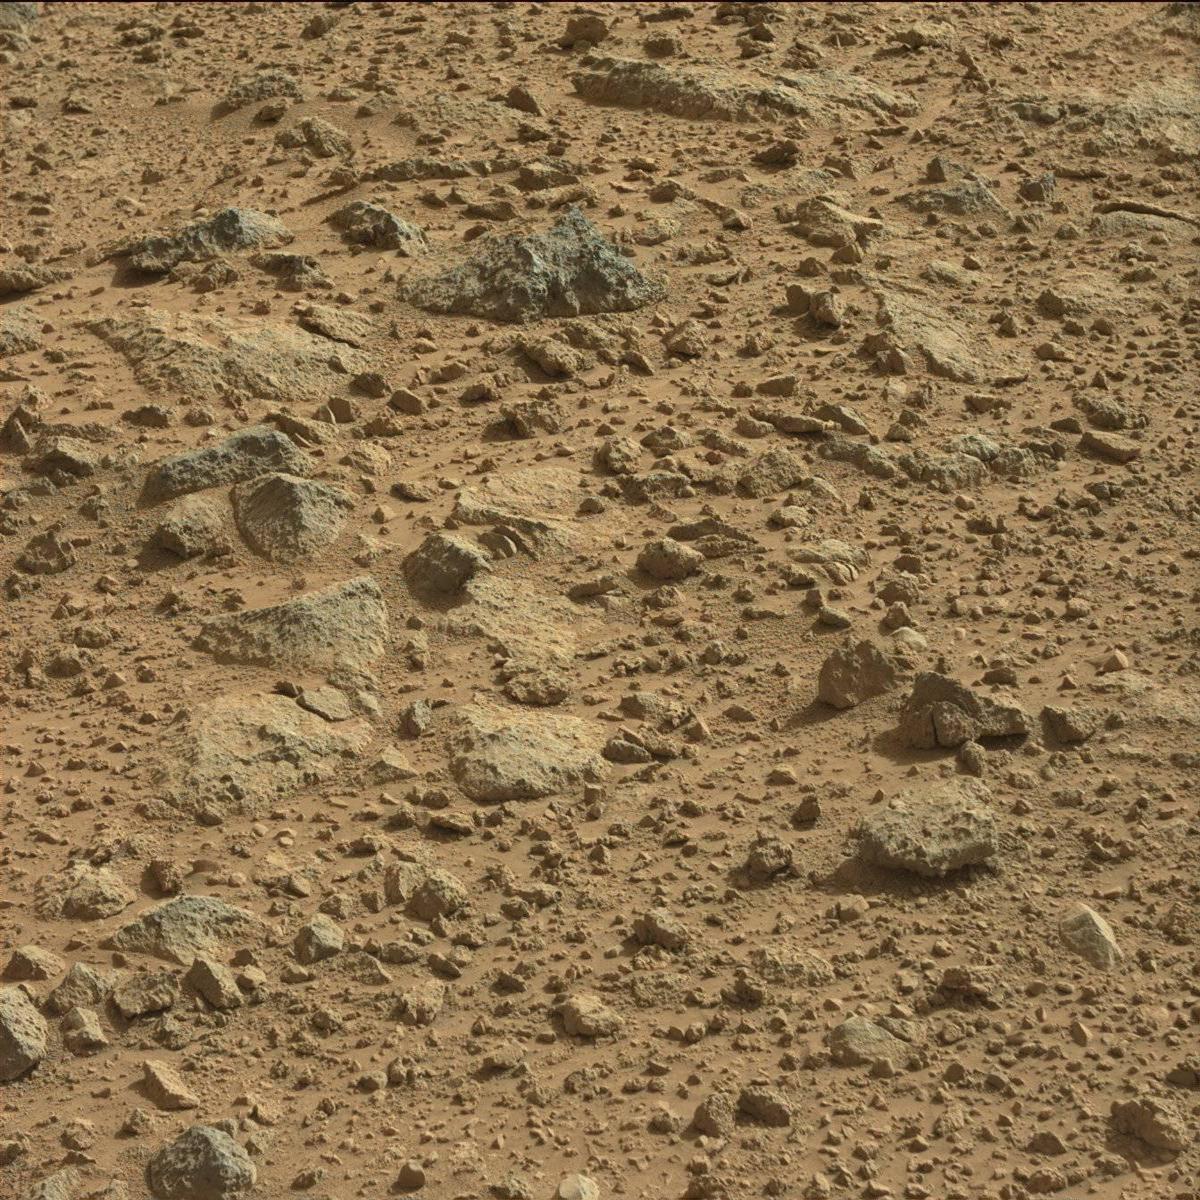
Terrain classes present: Bedrock, Rock, Sand / Soil